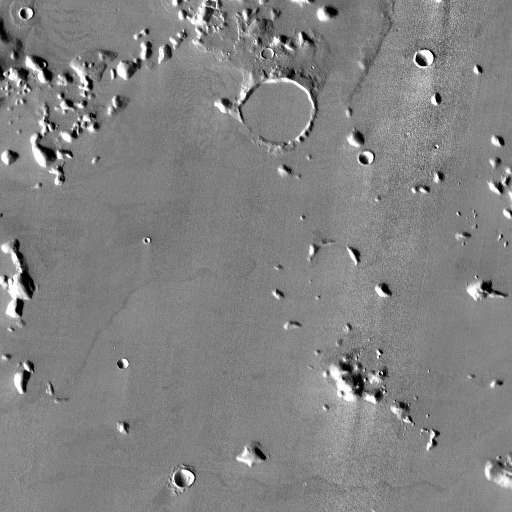
Crater classes present: Background, Other, Buried